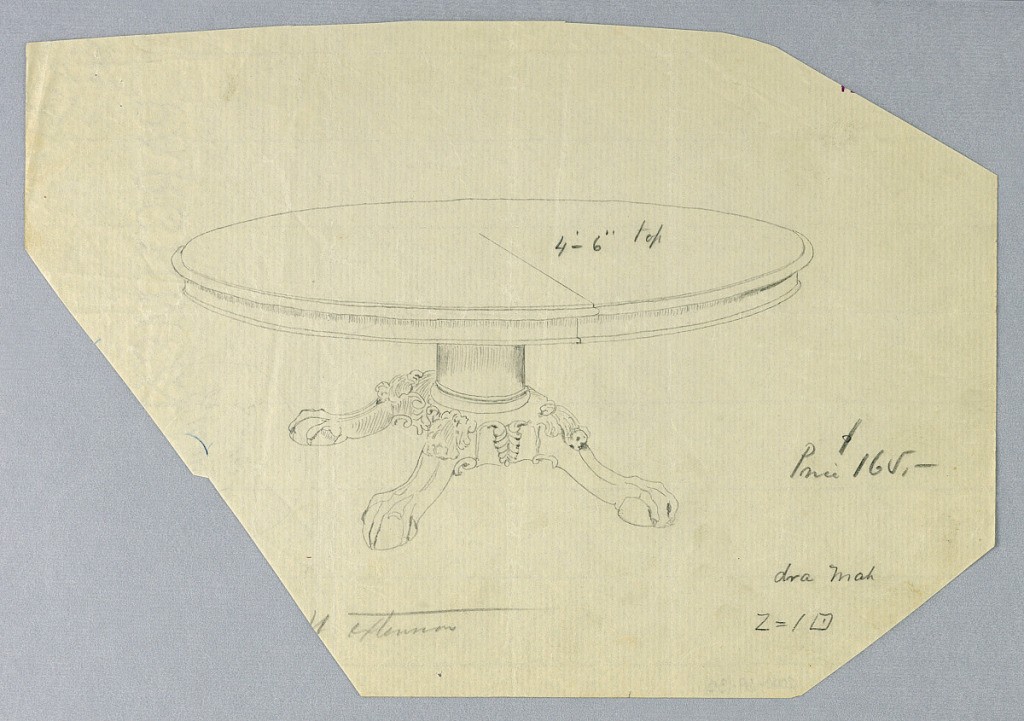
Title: Design for a Round Dining Table on Carved Base
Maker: A.N. Davenport Co.
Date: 1900–05
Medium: Graphite on thin, cream paper
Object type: Drawing
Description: Round molded top with dividing stretcher running across center, raised on short columnar support, sitting atop elaborately carved base, terminating in 4 splayed legs with carved ball-and-claw feet.